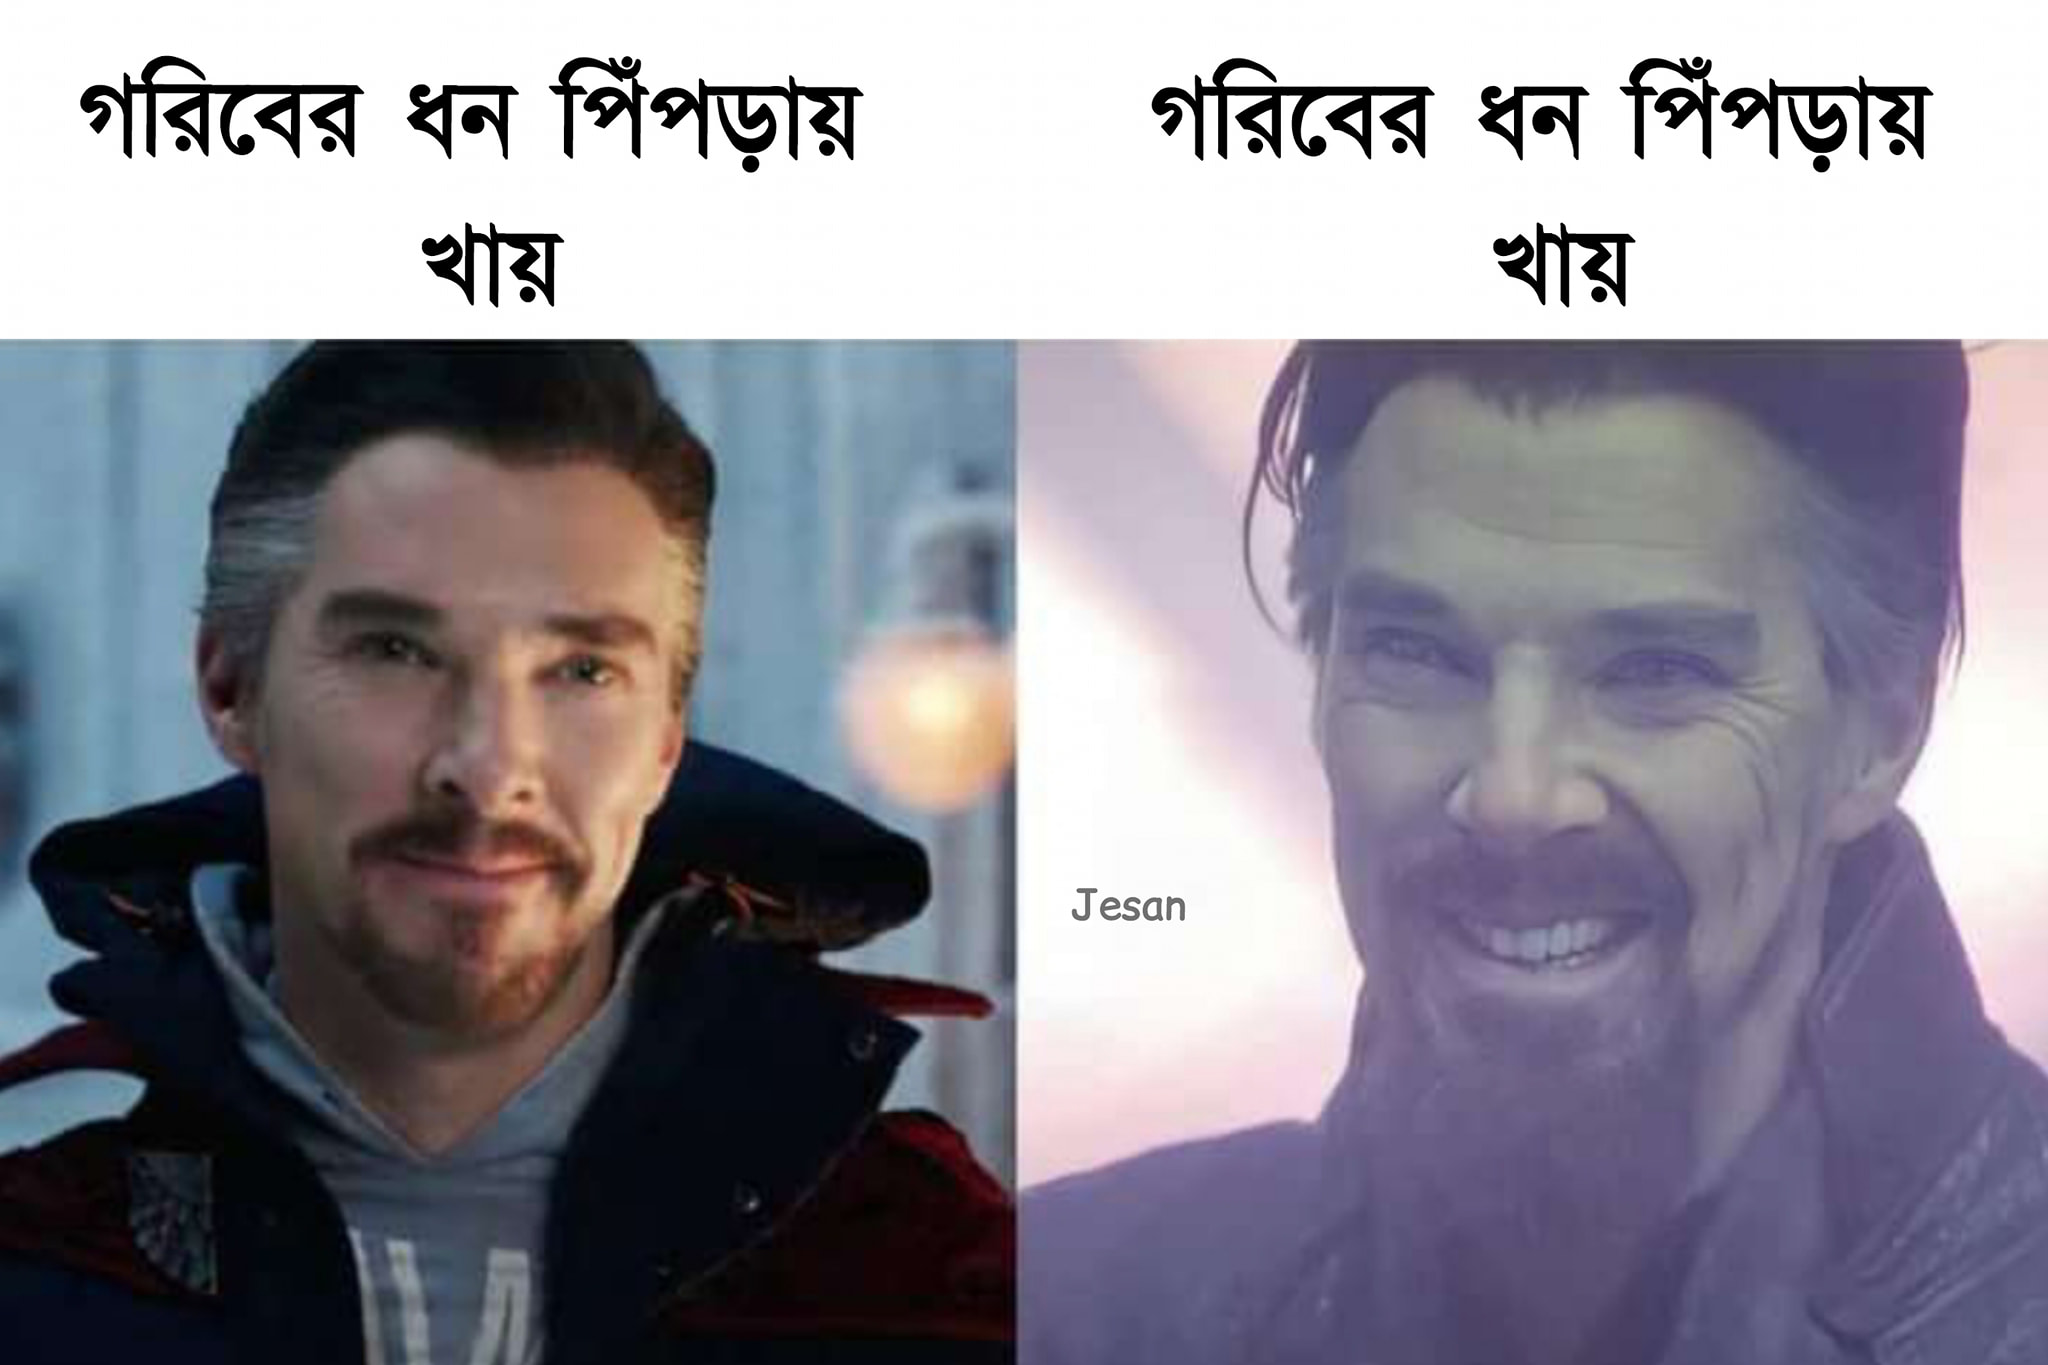
Caption: গরিবের ধন পিপড়ায় খায়    গরিবের ধন পিঁপড়ায় খায়
Label: non-hate